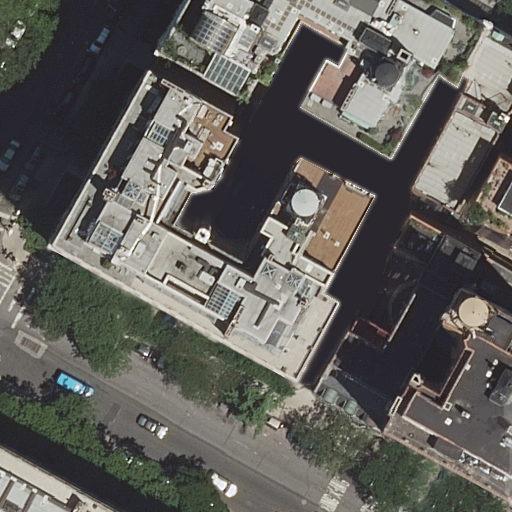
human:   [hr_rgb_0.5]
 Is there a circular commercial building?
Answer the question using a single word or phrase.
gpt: no

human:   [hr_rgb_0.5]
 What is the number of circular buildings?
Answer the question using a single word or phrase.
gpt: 0

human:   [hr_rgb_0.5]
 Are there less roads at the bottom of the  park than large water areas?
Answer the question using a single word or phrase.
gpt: no

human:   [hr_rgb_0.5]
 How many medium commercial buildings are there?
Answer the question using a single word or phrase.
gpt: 0

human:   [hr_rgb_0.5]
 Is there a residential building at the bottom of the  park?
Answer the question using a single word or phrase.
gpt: yes

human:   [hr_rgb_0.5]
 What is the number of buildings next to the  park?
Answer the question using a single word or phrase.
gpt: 8

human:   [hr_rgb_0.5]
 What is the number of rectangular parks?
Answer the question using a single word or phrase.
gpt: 1

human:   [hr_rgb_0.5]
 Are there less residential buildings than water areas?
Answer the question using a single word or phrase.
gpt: no

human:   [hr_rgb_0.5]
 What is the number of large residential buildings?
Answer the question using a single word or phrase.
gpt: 4

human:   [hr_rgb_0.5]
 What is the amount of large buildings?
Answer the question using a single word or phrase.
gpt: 4

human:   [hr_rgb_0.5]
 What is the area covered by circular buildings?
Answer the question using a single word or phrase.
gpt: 0m2

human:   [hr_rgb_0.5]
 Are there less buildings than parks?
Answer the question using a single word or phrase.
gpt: no

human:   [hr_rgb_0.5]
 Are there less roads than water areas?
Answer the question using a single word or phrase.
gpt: no

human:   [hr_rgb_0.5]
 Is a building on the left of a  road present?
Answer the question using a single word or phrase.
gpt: yes

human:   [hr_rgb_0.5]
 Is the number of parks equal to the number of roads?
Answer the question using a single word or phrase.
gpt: no

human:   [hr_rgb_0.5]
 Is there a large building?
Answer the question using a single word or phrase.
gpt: yes

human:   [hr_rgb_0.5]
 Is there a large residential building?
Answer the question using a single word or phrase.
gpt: yes

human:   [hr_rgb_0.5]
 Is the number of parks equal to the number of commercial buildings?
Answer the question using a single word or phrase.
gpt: no

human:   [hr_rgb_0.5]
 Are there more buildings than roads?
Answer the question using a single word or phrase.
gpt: yes

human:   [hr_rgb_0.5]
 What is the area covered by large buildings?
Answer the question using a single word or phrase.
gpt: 4189m2

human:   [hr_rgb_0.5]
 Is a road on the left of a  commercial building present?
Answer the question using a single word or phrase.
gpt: no

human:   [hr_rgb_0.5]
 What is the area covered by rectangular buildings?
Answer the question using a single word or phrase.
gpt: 346m2

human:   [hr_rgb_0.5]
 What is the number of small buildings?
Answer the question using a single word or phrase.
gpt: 2

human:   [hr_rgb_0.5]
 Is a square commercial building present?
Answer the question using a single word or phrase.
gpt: no

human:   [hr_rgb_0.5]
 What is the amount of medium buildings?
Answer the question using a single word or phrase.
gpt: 2

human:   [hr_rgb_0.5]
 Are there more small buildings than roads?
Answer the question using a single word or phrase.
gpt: no

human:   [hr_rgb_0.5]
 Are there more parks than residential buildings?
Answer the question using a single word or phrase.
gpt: no

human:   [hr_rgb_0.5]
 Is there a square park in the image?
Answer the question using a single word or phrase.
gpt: no

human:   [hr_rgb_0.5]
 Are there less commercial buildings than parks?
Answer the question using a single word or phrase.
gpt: yes

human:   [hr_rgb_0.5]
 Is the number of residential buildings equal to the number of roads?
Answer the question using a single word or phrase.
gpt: no

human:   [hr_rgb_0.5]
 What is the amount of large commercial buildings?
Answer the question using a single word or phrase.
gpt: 0

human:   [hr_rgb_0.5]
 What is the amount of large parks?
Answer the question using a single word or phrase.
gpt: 1

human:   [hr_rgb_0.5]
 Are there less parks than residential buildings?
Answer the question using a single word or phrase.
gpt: yes

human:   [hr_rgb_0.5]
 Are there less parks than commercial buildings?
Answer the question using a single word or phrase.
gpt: no

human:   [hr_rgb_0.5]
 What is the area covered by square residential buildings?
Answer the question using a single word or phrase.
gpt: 0m2

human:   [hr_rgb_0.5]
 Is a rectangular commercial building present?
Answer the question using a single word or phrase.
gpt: no

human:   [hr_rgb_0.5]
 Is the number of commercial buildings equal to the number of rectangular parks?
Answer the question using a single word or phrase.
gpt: no